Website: crate-barrel
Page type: billing-address
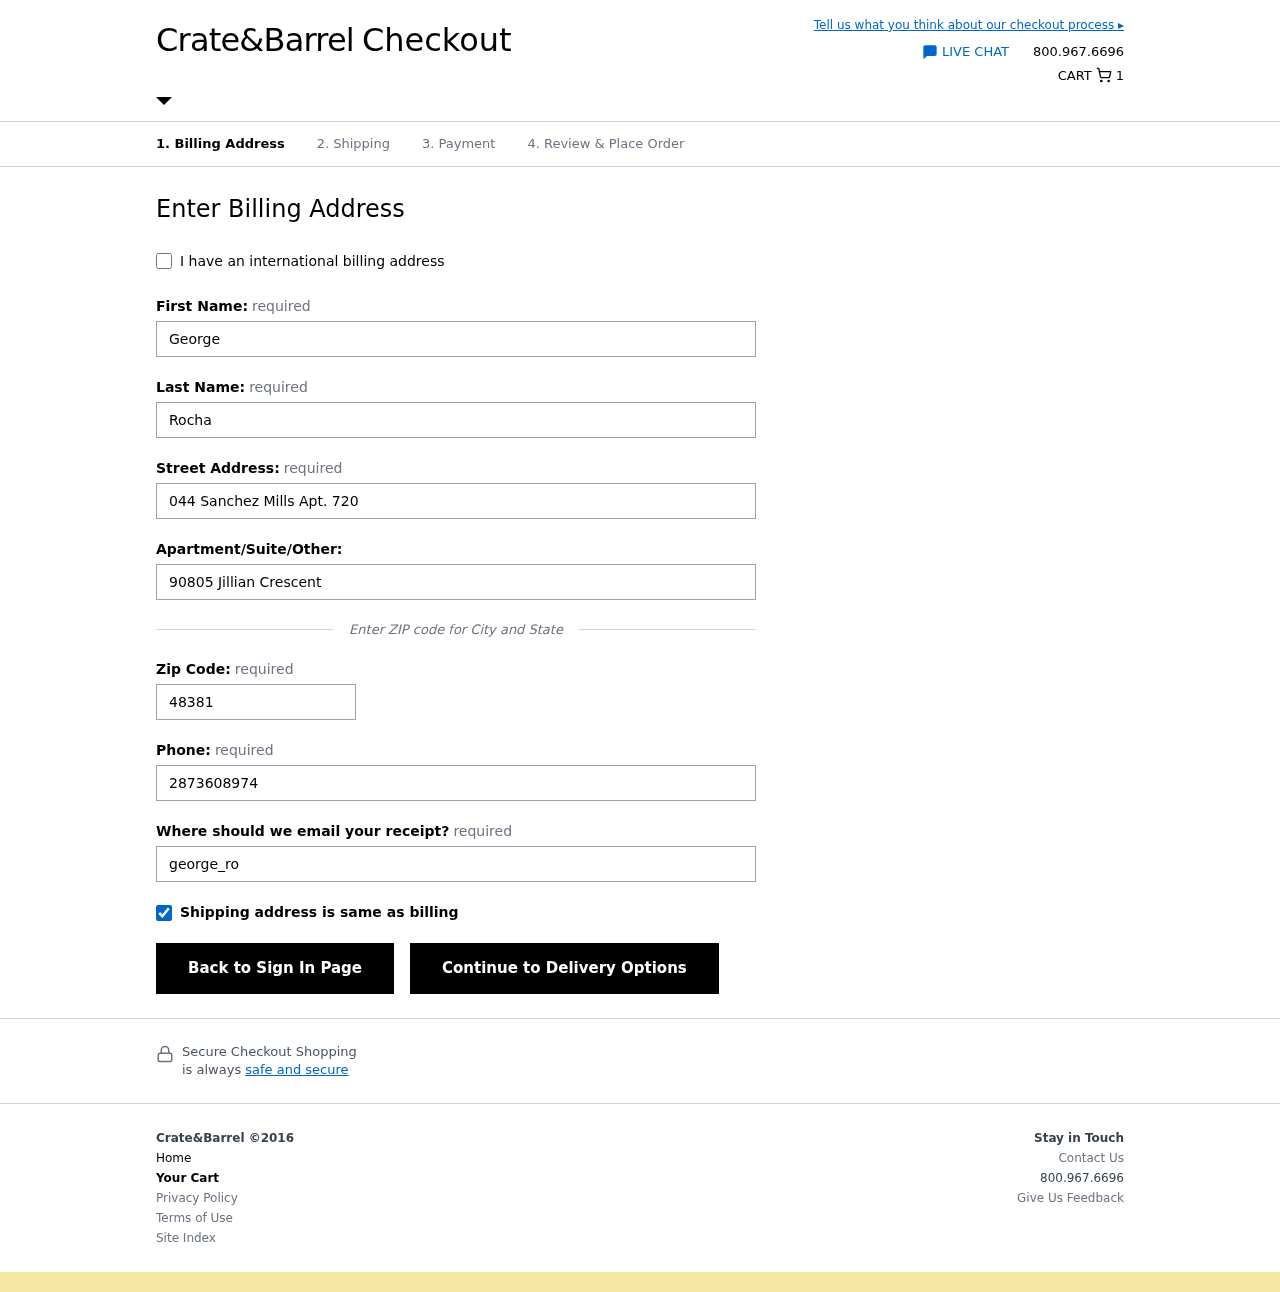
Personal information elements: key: PII_EMAIL
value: george_rocha@gmail.com
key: PII_FIRSTNAME
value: George
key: PII_LASTNAME
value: Rocha
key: PII_PHONE
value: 2873608974
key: PII_POSTCODE
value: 48381
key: PII_STREET
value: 044 Sanchez Mills Apt. 720
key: PII_STREET2
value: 90805 Jillian Crescent
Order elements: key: ORDER_NUM_ITEMS
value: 1